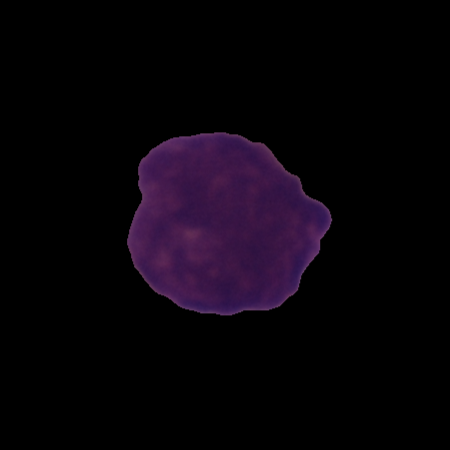
Label: cancer